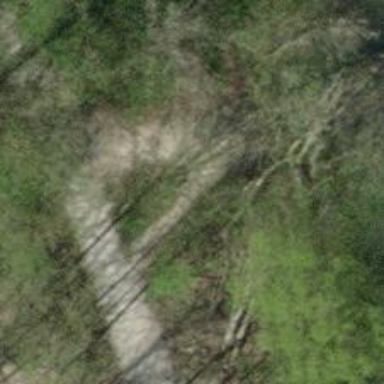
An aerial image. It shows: Unpaved path.